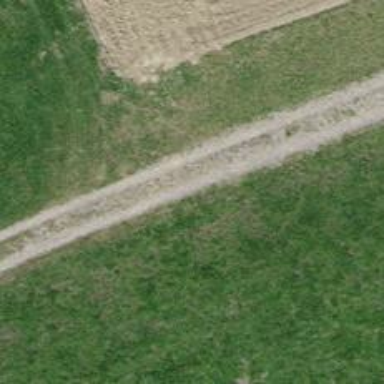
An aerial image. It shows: Track with grade3 tracktype.